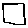
Label: square